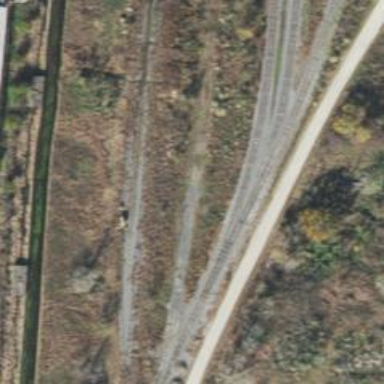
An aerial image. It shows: Railway spur service.